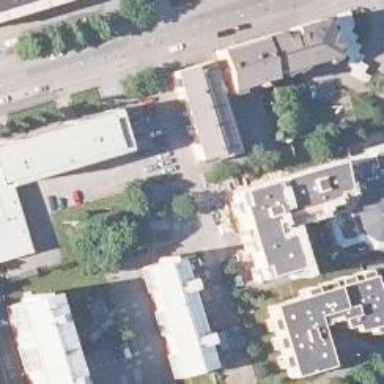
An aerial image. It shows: Alley classified as service road.